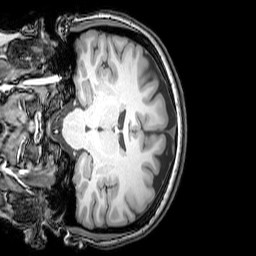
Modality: T1w
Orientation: coronal
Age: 24
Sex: female
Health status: healthy
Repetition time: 0.081 s
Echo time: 0.037 s